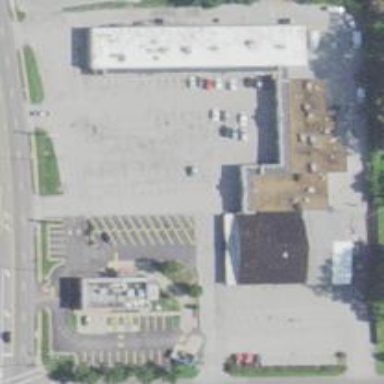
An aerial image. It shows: Retail area.